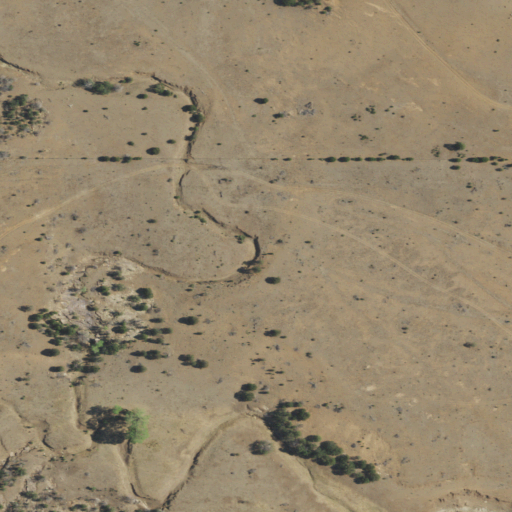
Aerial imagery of valley in New Mexico named Wilcox Draw containing grassland and shrub